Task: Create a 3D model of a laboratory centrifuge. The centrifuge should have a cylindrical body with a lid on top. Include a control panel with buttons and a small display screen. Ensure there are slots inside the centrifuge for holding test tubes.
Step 504:
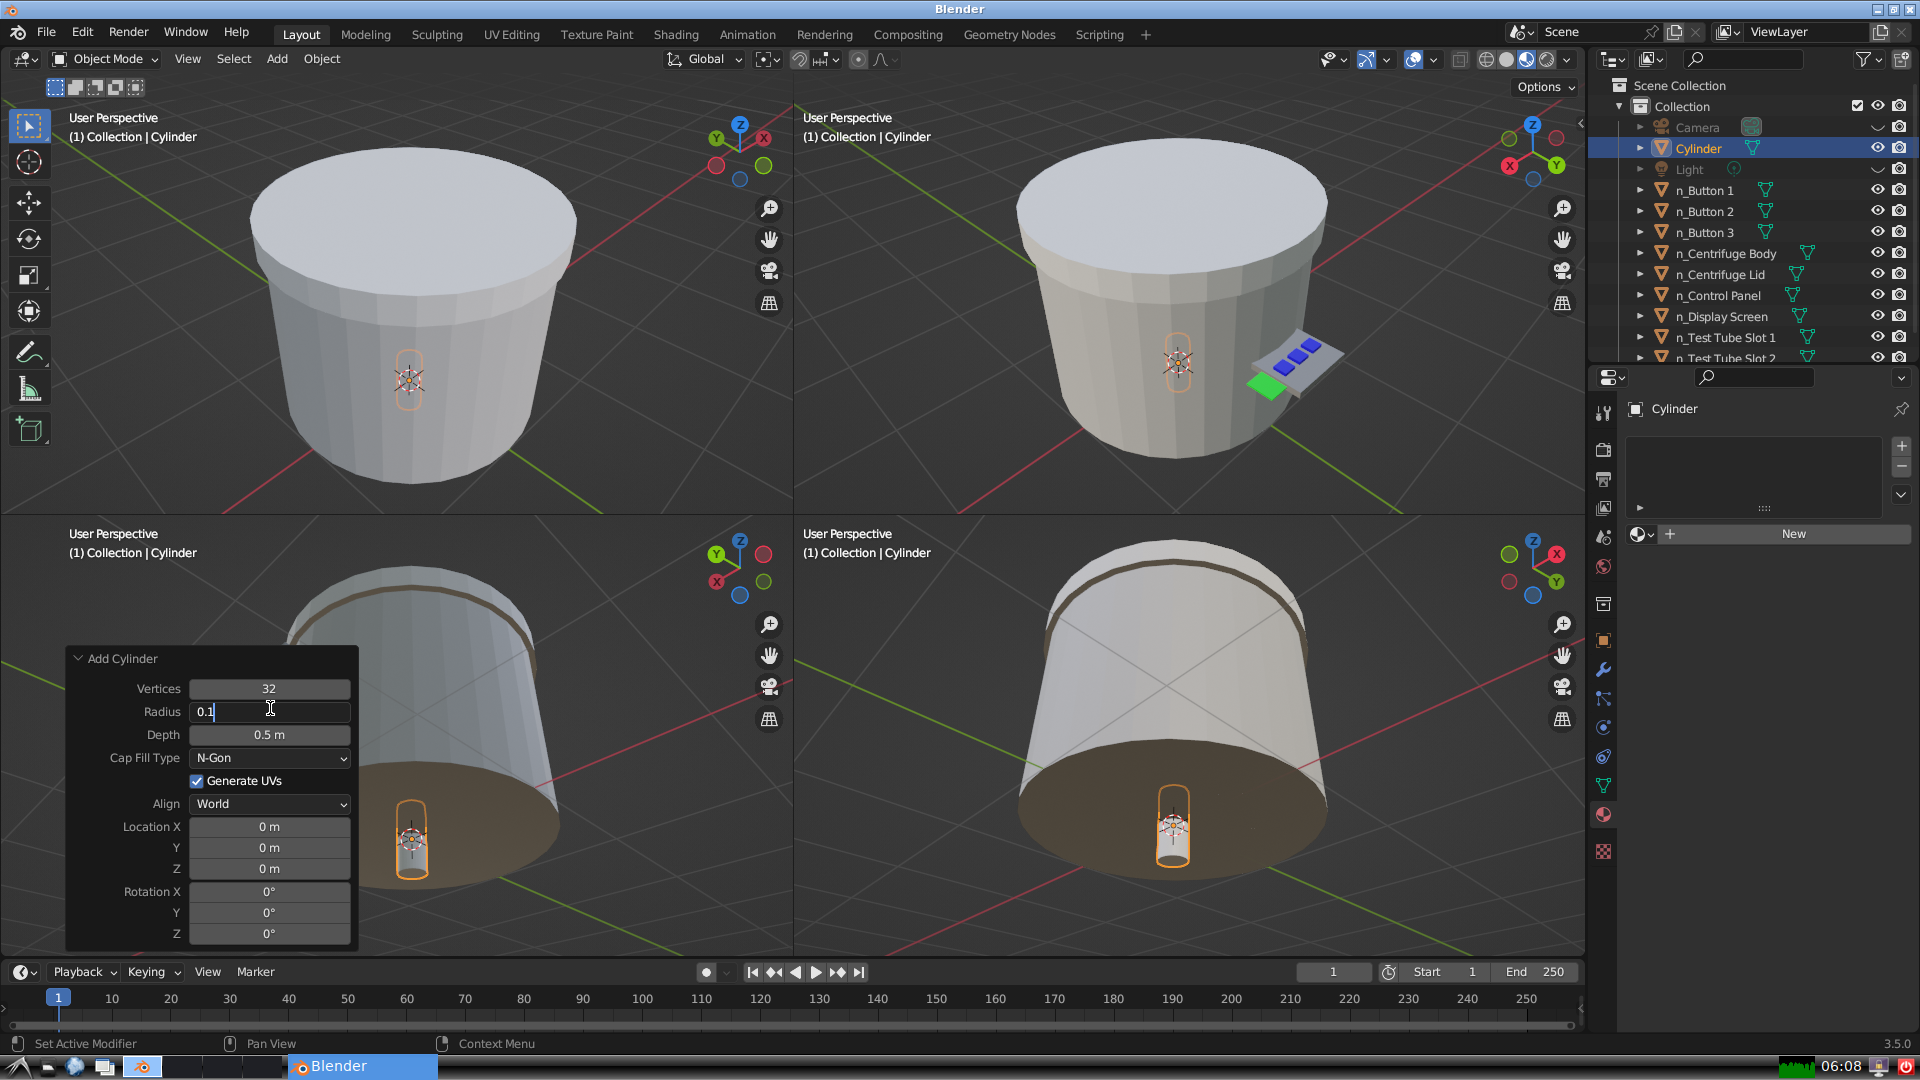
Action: {"key_press": ['Return']}